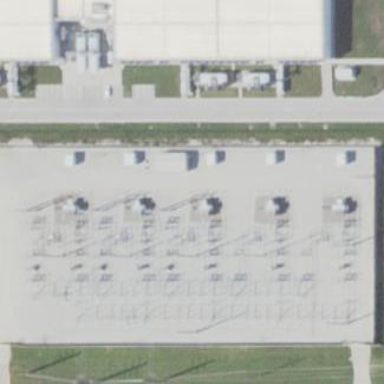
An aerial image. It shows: Distribution level power substation surrounded by fence.